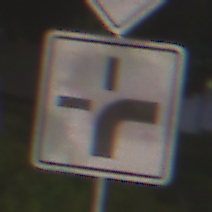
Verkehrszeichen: VerlaufVorfahrtsstrasse3
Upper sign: Vorfahrtsstrasse
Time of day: Night
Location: Outdoor (Suburban)
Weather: PartlyCloudy
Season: NotSpecified
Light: Artificial